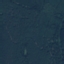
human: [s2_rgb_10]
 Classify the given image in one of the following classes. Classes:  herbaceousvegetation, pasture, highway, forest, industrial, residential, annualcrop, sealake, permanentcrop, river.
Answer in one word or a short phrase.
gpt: Forest